Question: I have made a simple dropdown menu. The navigation is floated right inside a 500px container. If I its the last (the one most to the right) that is active the dropdown will overflow the container. How would I limit it so it wont overflow but just float right instead.

<URL>
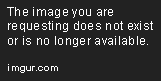
Answer: Try width this code:
<URL>
'''
.children {
line-height: 48px;
background: red;
position: absolute;
right: 0;
}
'''